Question: There is an implicit parameter menu item in IntelliJ as shown below.
What is it good for ?
How can I use it ?
I tried to press SHIFT-COMMAND-P on parts of the code where implicits are used and nothing happened.

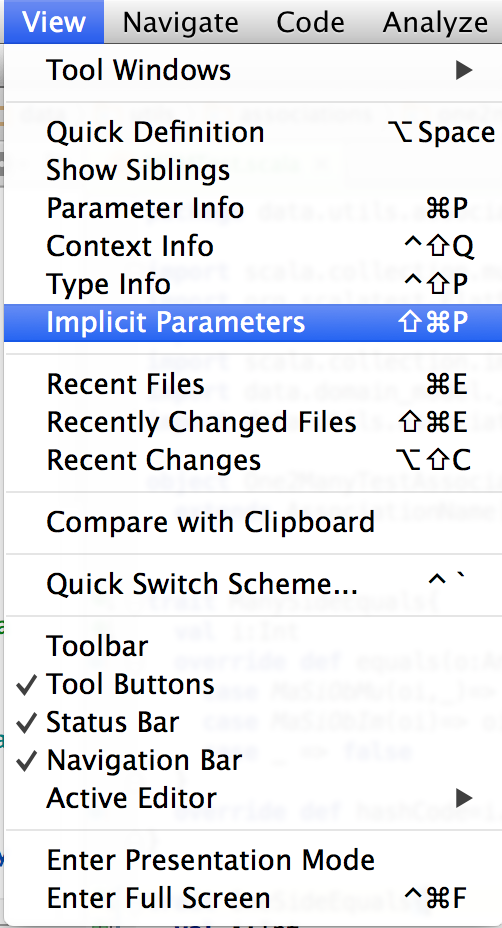
Answer: Using :
I didn't notice this feature before (thanks :)), but I've just tested it and I can confirm that reveals the implicit parameters used in a method call while the cursor is placed onto it.

In my sample, I put the cursor on the outermost wrapping method call, my 'Ok' call, and it shows it needs (and uses) an implicit parameter: a 'Writeable[JSValue]'.
Also, when the cursor is placed on a nested method call, like in the following 'Json.json' call, a quick use of feature makes IntelliJ suggest you which method to scan for implicit calls up to the outermost wrapping method ('Ok' in this case):